Question: I want to run Node.js in eshell, but the prompt does not right:

So, how can I fix this?
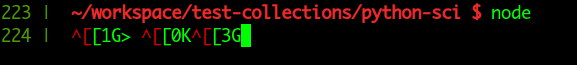
Answer: Try running node in eshell with 'NODE_NO_READLINE' enabled. For example, you could add an alias to eshell by running this command in eshell: